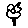
Label: flower